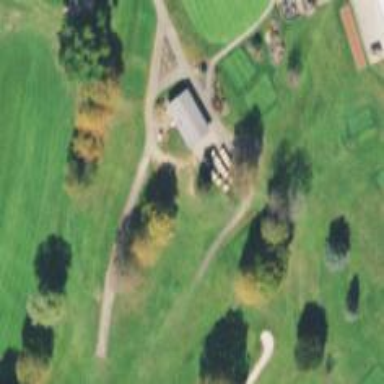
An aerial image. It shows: Path for golf carts.